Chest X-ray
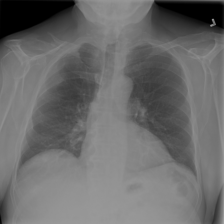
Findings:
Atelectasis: negative
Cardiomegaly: negative
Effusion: negative
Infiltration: positive
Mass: negative
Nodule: negative
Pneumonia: negative
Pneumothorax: negative
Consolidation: negative
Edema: negative
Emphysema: negative
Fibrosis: negative
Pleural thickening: negative
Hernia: negative